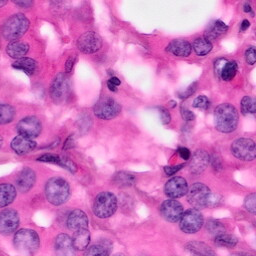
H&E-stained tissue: Pancreatic